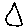
Label: triangle